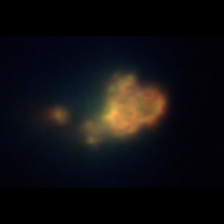
Taxon: Unknown_detritus
Group: Unknown